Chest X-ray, AP view. Patient: 36 years old, sex F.
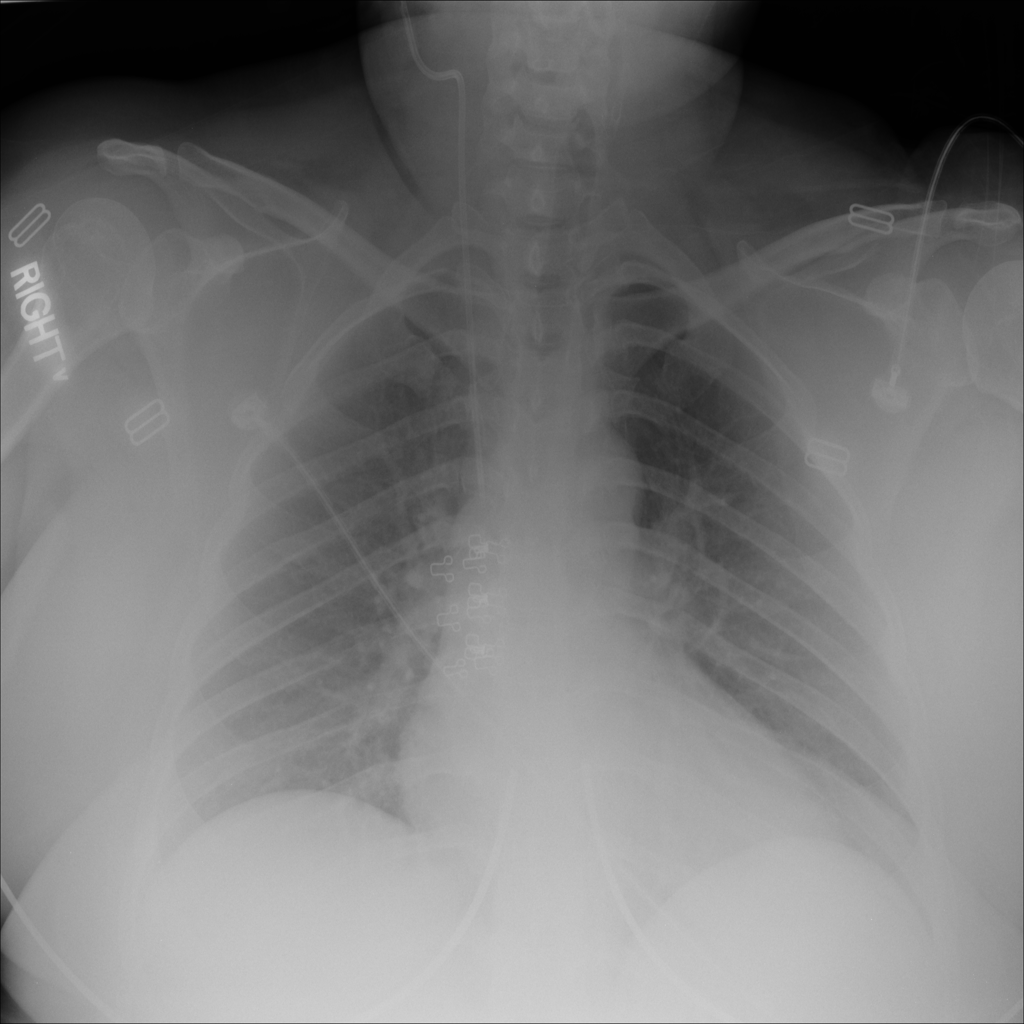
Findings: No Finding